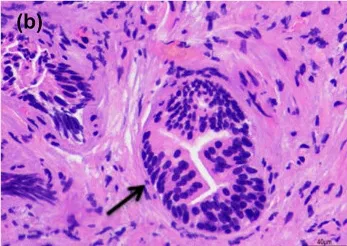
Hematoxylin-eosin-stained biopsy specimens. (40*10) showed the pathology of pleural biopsy specimens: Well-differentiated adenocarcinoma infiltration in small fibrous tissue, immunohistochemical feature: CK (+) EMA (-) Vim (-) MC (-) CR (-) P53 (-) Ki-67 (2% +) CK7 (-) TTF-1 (-) Villin (-) CK 20 (-) CDX-2 (-) CEA.
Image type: pathology (h&e)